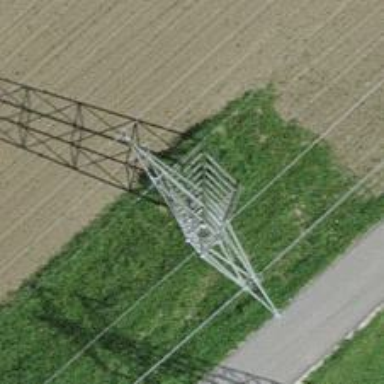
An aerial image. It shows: Lattice structure tower used for power distribution.